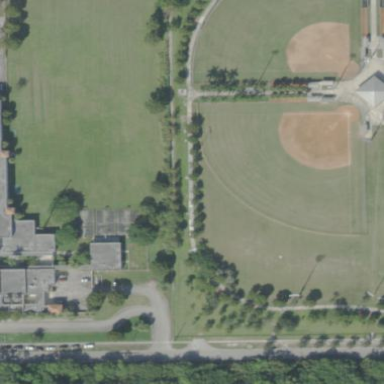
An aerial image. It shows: Baseball pitch for leisure land activities.